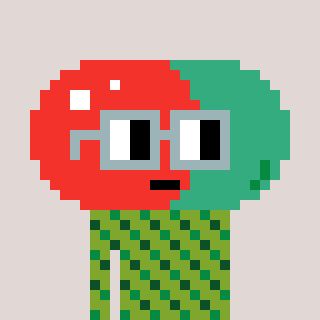
a pixel art character with square dark gray glasses, a pill-shaped head and a slimegreen-colored body on a warm background